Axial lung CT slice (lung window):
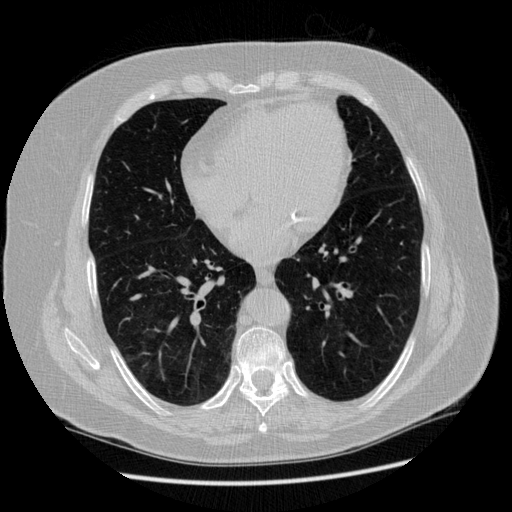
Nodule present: no